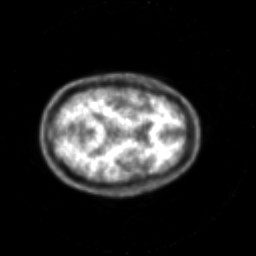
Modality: PET
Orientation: axial
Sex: male
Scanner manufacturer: siemens